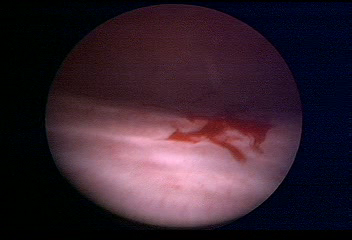
Modality: WLC
Class: Normal mucosa
Bladder cancer association: No